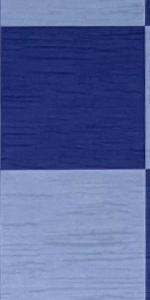
Label: Empty